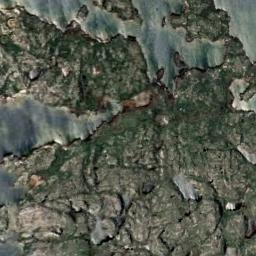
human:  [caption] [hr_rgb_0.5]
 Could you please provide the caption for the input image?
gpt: There are small creeks in the middle of this wetland .

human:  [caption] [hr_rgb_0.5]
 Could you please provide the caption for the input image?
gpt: There is a large land mixed with green and brown in the river in a wetland .

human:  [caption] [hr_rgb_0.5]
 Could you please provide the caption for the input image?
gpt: The wetland consists of bare land, Green plants and water .

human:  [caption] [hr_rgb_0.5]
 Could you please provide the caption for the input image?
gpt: There are many different shapes and sizes of water around the wetlands .

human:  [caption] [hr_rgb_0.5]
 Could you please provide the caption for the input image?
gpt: There are some water areas and green areas on the wetland .